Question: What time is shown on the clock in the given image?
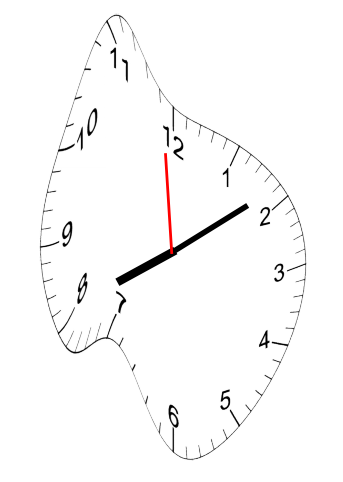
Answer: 08:08:59